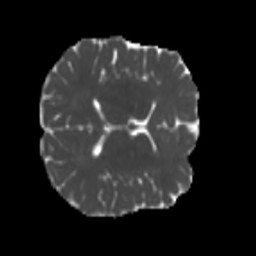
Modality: MD
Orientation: axial
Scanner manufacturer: siemens
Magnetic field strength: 3 T
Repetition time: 4 s
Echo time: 0.0594 s